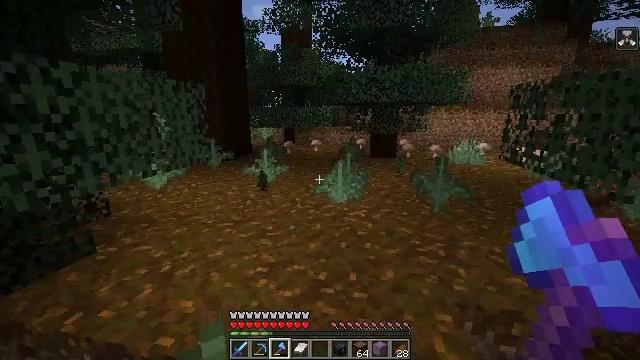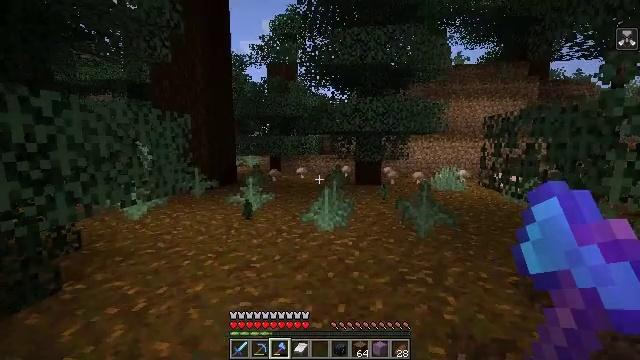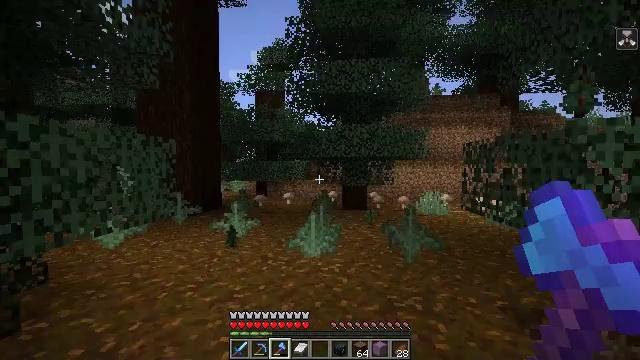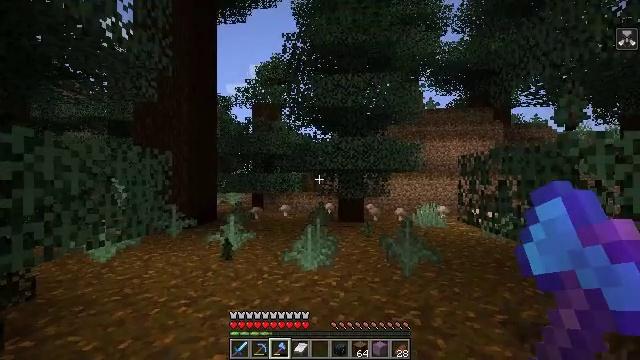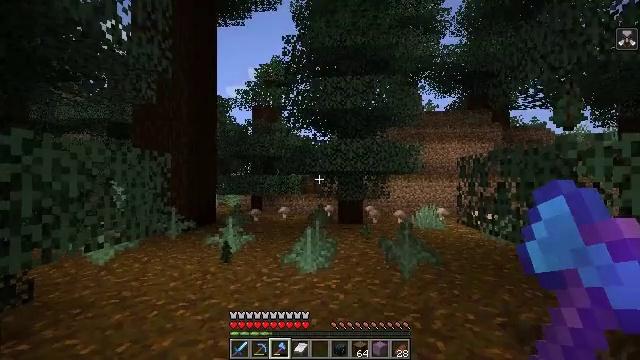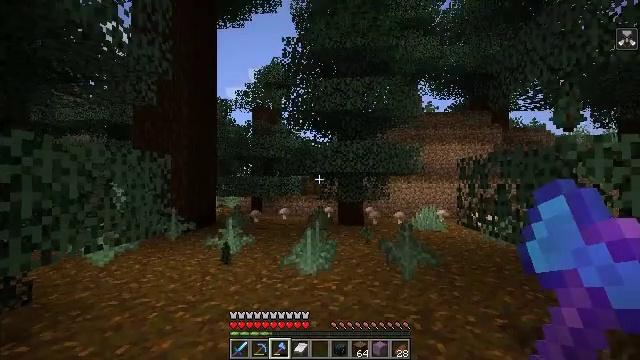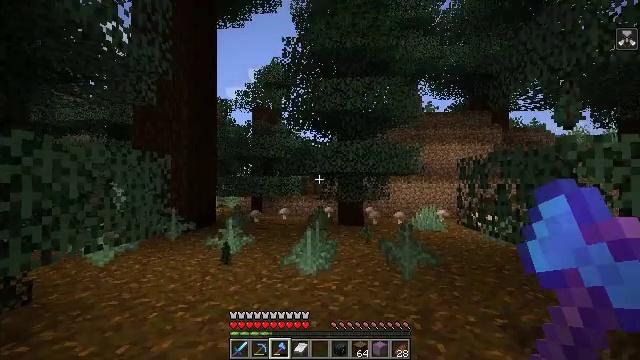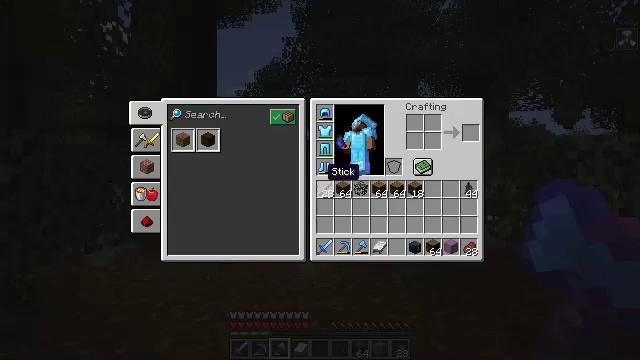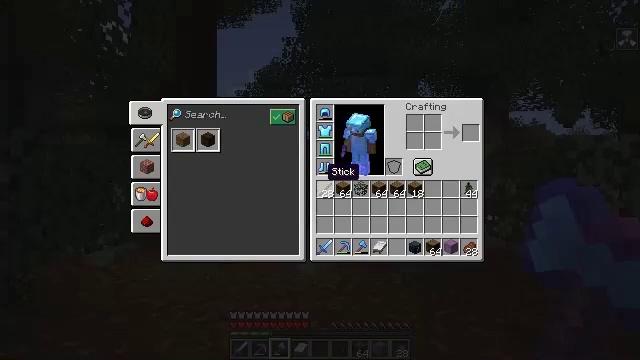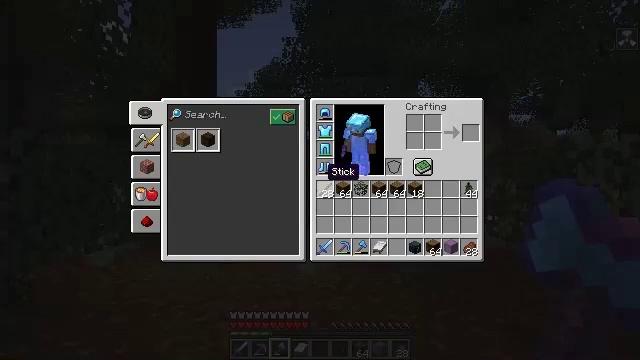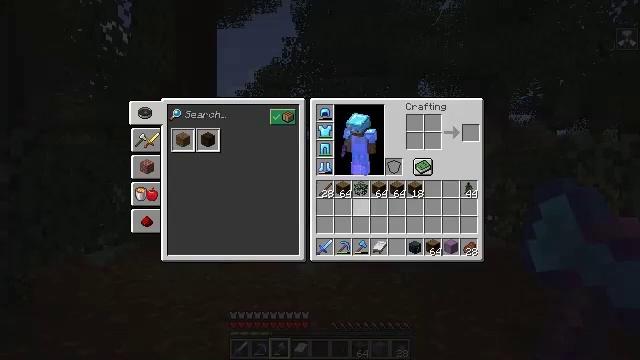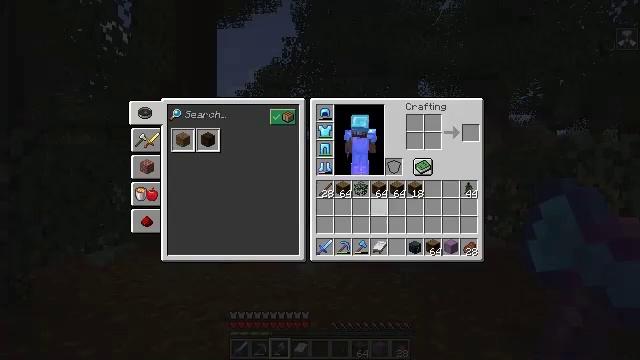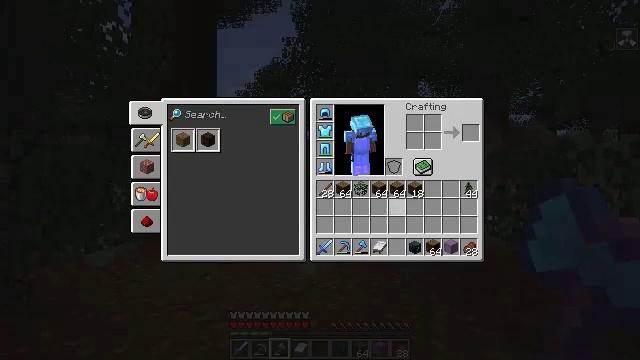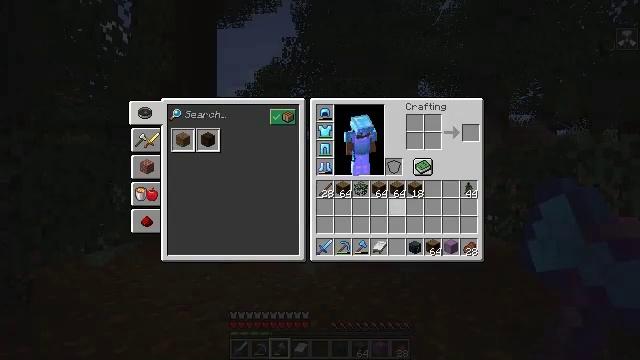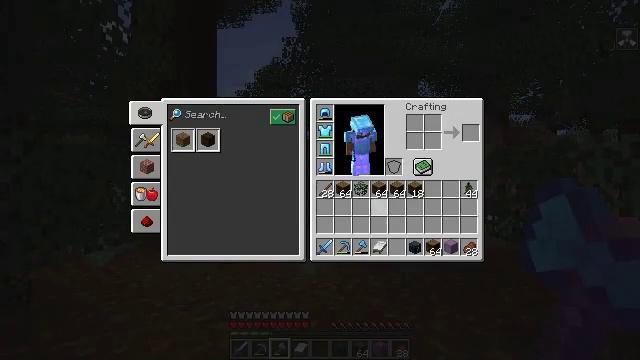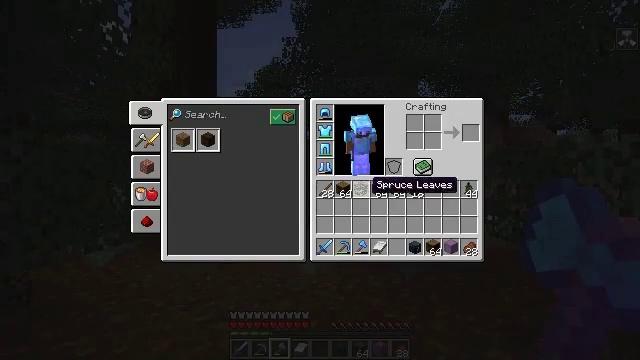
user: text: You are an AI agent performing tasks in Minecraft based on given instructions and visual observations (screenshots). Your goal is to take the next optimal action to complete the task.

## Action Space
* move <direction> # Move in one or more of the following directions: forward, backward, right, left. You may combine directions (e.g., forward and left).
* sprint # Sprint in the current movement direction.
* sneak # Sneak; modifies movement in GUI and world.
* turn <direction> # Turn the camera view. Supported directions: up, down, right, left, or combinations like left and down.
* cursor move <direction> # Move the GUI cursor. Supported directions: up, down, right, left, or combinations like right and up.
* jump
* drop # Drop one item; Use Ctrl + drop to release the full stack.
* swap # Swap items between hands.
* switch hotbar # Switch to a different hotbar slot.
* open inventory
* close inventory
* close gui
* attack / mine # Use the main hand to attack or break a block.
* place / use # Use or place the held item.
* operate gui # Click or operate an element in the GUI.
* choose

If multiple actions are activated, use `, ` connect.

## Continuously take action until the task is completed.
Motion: motion action
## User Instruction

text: Remove spruce leaves from the inventory.
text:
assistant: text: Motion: turn right and up
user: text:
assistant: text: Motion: turn right and up
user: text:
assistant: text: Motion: turn up
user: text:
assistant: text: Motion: no_op
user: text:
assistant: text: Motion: no_op
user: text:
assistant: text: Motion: no_op
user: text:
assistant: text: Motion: close inventory
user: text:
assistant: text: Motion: close inventory
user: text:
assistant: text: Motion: open gui
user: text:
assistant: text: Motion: cursor move right and down
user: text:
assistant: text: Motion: cursor move right and down
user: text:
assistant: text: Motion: no_op
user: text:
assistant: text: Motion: no_op
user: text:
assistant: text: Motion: cursor move left and up
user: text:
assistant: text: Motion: cursor move left and up
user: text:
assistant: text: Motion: no_op
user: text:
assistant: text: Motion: no_op
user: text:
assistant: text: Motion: no_op
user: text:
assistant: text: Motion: drop
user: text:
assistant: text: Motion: drop
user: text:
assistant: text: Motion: no_op
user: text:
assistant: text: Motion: no_op
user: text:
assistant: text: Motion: no_op
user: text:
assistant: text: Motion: no_op